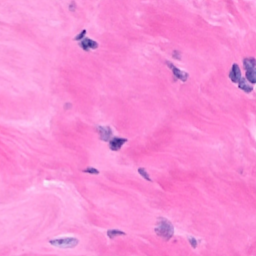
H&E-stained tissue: Breast